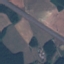
Land use / land cover: Highway